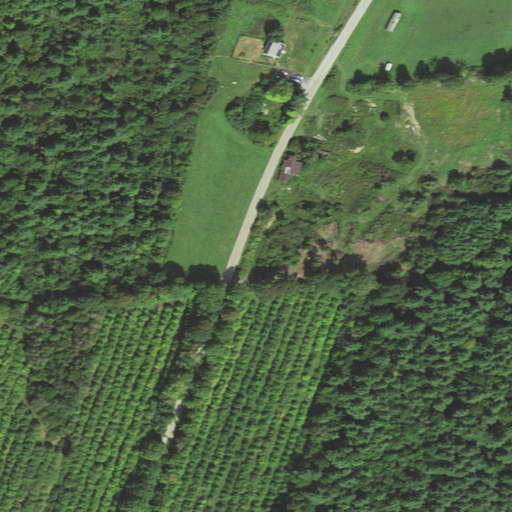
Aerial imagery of mountain in Vermont named Needham Hill containing deciduous forest, mixed forest, evergreen forest, pasture, open development, low intensity development, and grassland